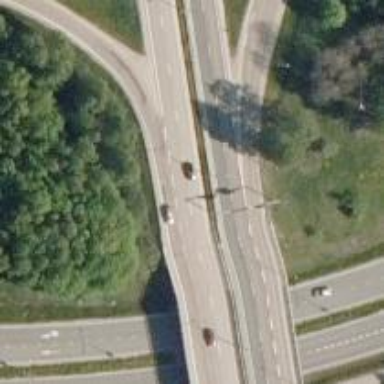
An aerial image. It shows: Trunk highway bridge with asphalt surface.